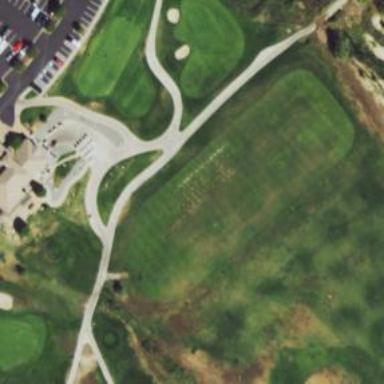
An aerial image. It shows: Service road designated as golf cart path.